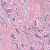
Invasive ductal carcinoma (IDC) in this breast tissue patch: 1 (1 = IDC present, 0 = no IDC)